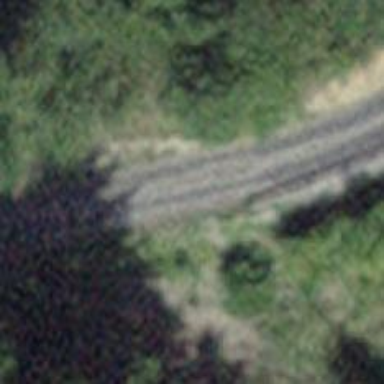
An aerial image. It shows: Unpaved road in residential area.